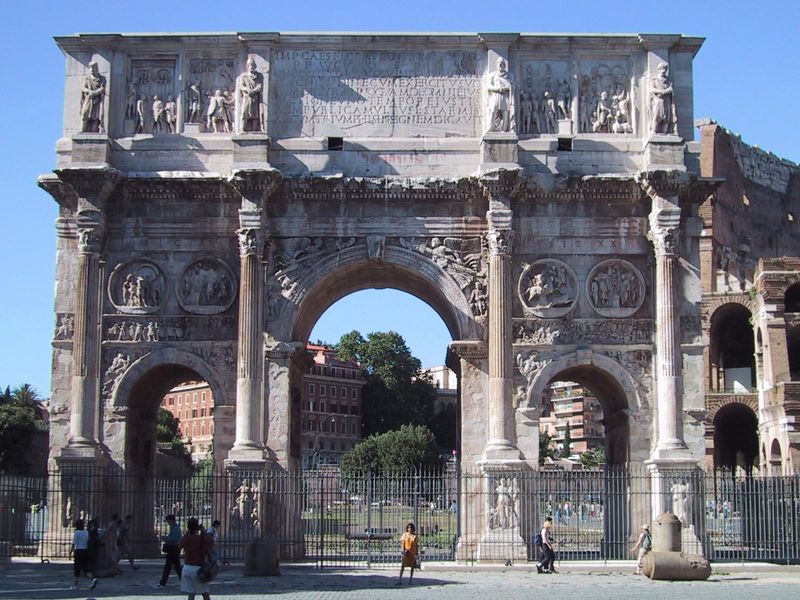
Titel: Forum Romanum: Konstantinsbogen
Standort: Rom, Forum Romanum (EU - I - Latium)
Schlagwörter: baum, blau, himmel, bäume, menschen, frau, marmor, säule, säulen, haus, park, zaun, leute, ornament, gitter, figur, drei, rund, relief, farbig, bogen, mauer, farbe, figuren, rundbogen, querformat, kaiser, inschrift, ornamente, tor, foto, fotografie, bögen, ruine, rom, absperrung, römisch, forum, siegestor, triumphbogen, medaillons, collosseum, vignetten, medaillions